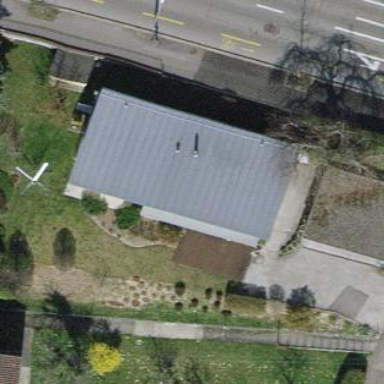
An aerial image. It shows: Detached building with flat roof.